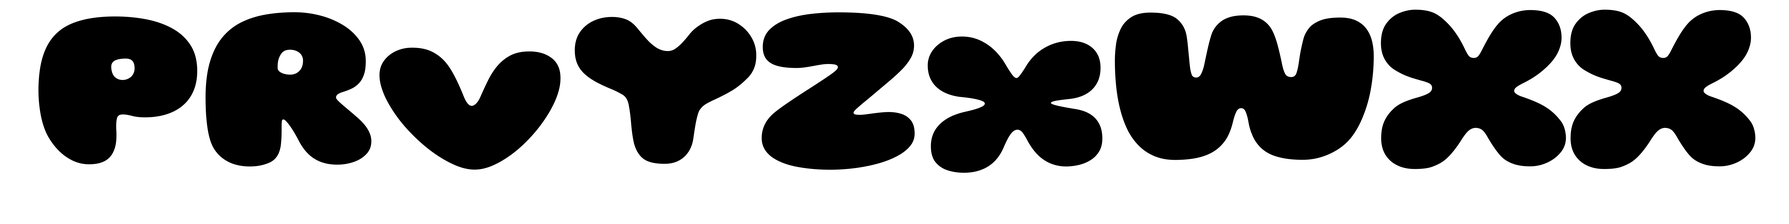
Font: Gluten_Black